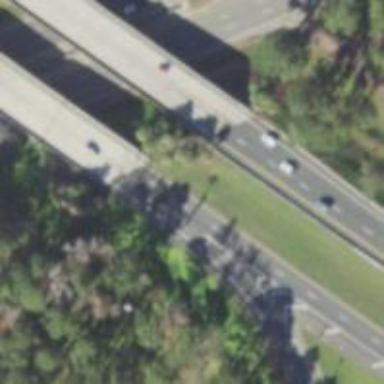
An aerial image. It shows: Bridge over motorway.